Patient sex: M
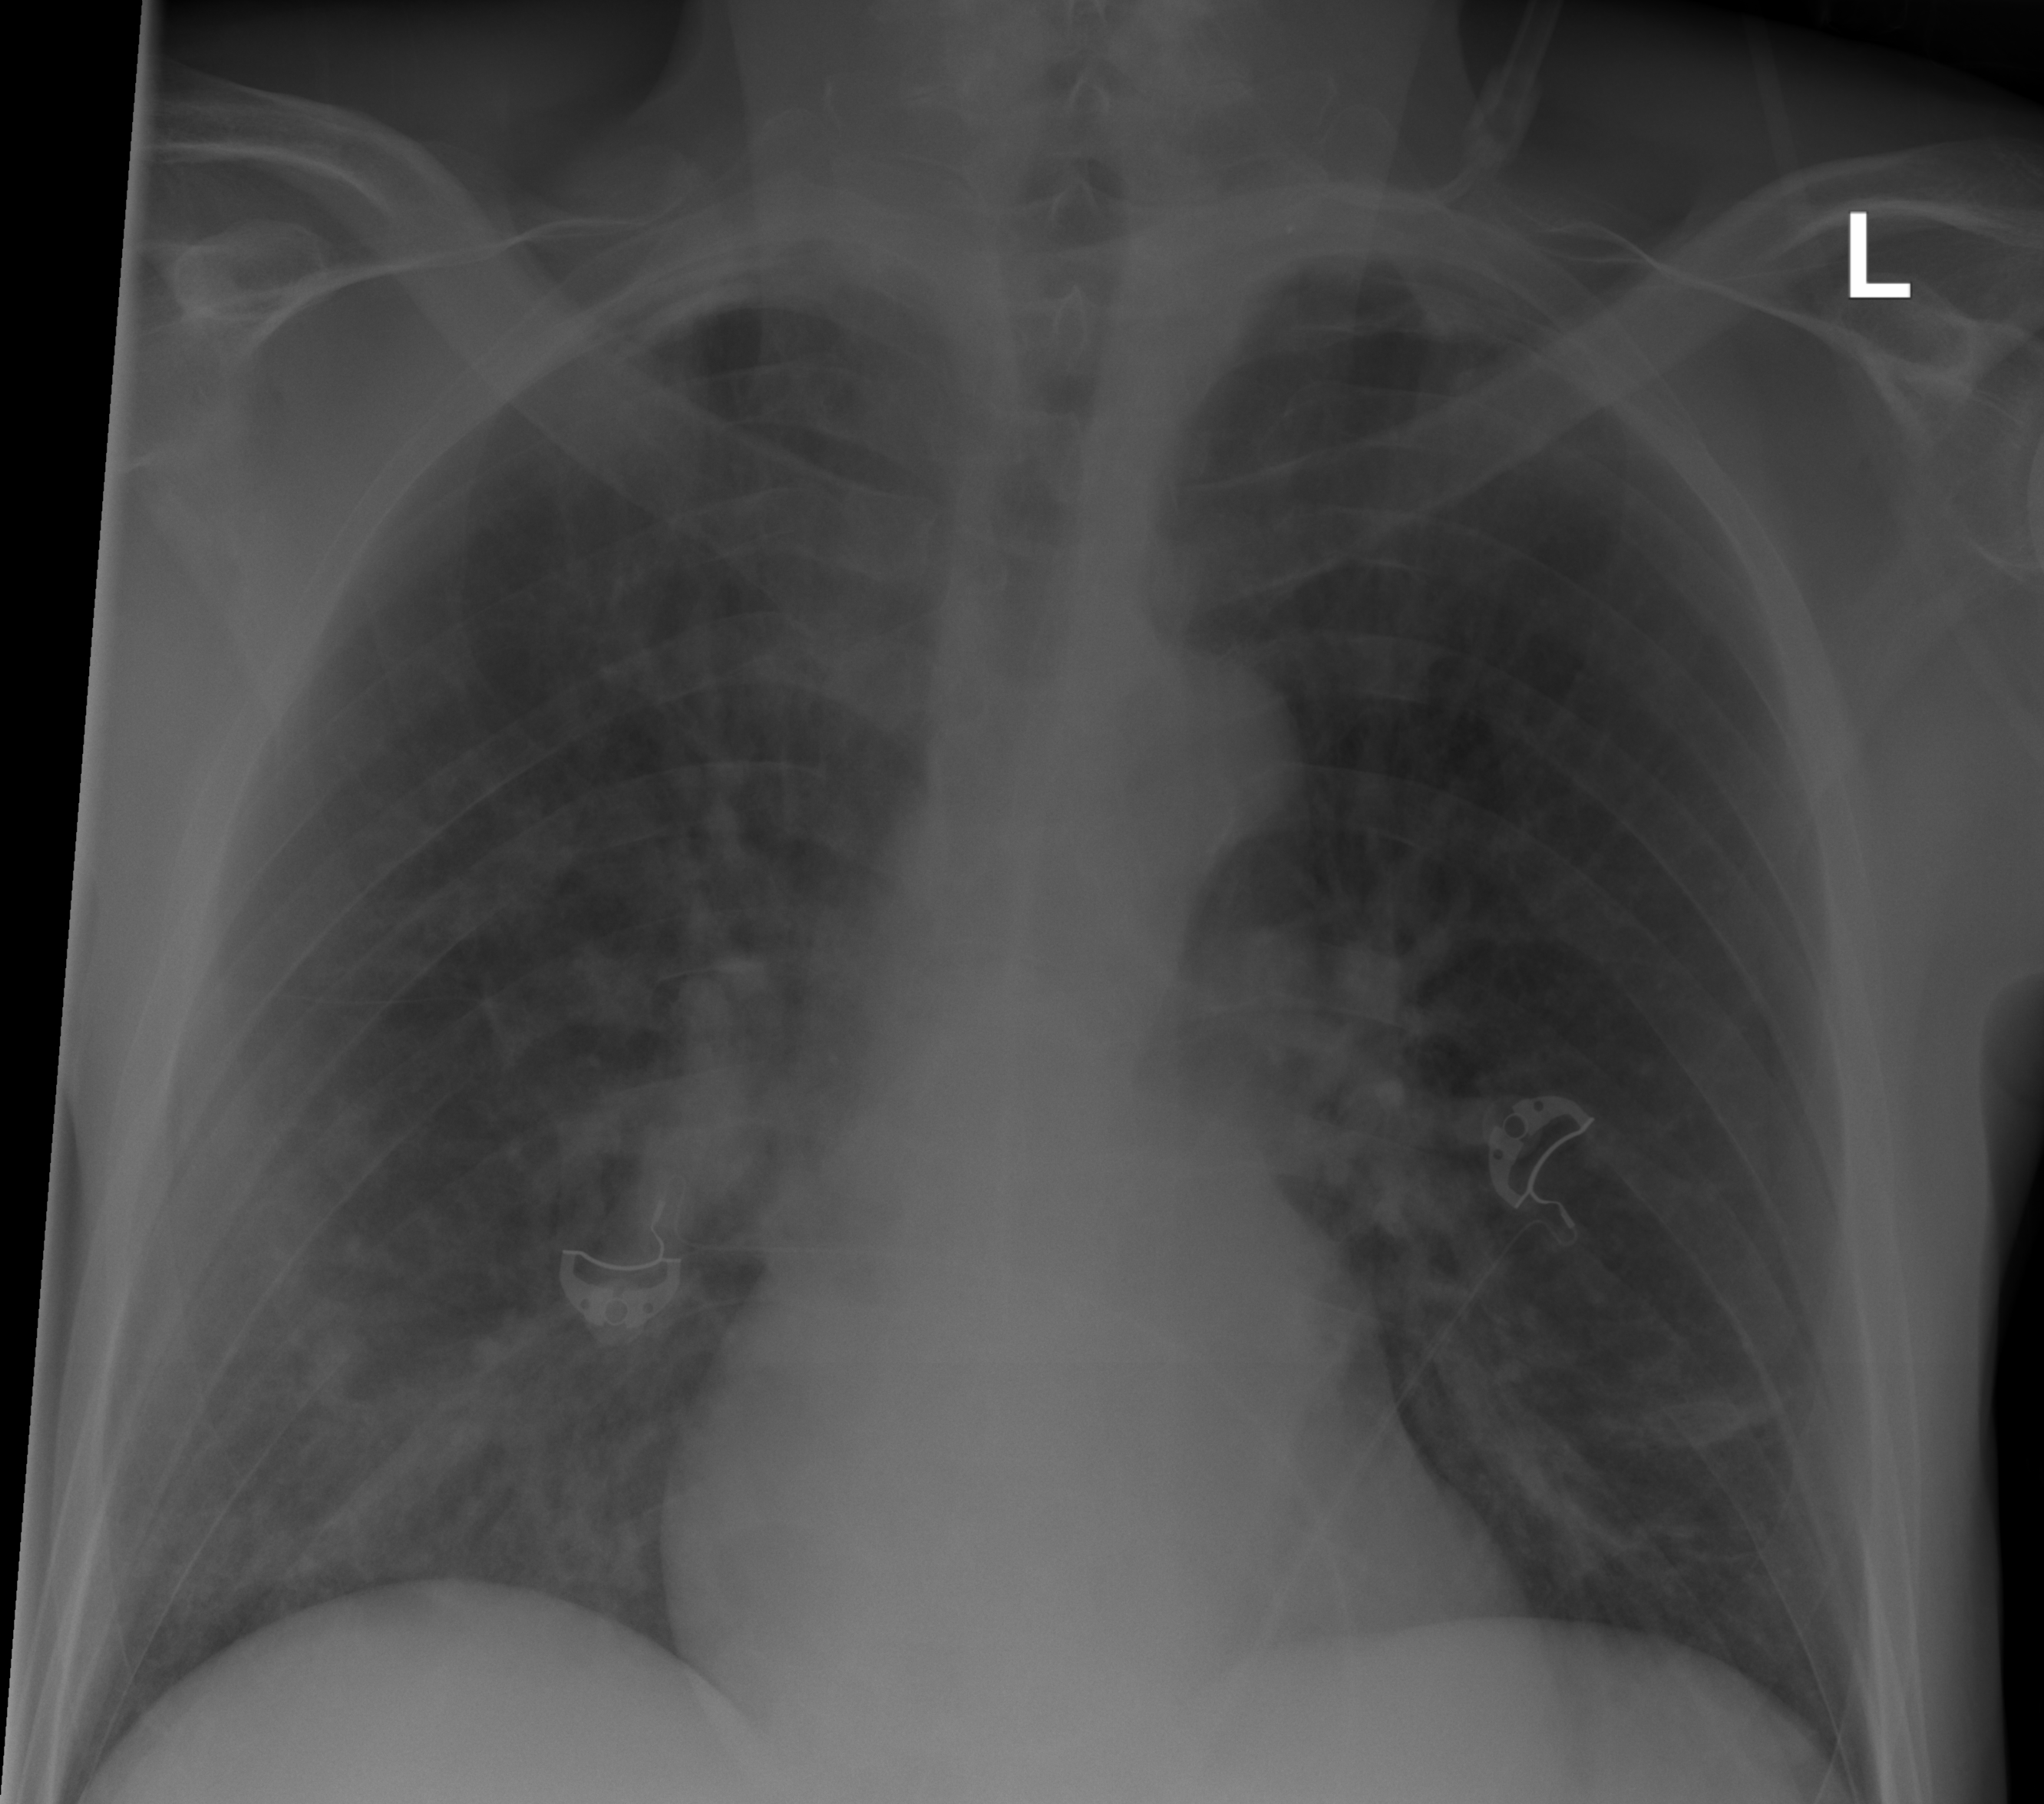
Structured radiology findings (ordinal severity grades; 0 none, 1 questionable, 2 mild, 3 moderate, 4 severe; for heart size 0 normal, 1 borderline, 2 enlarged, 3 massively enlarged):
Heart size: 0
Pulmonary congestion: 0
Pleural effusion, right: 0
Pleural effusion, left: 0
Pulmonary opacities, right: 2
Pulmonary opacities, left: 0
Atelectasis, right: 0
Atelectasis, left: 2